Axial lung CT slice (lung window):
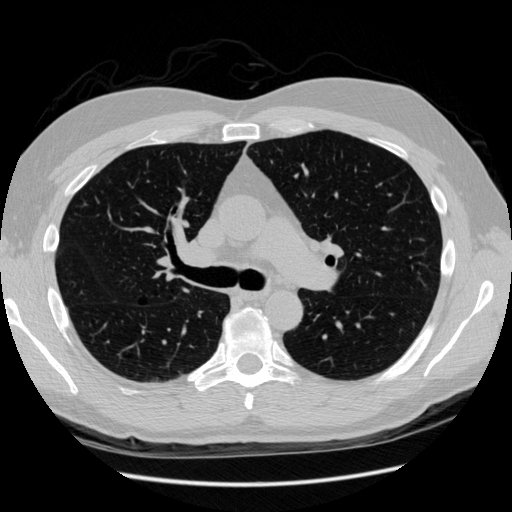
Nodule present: no